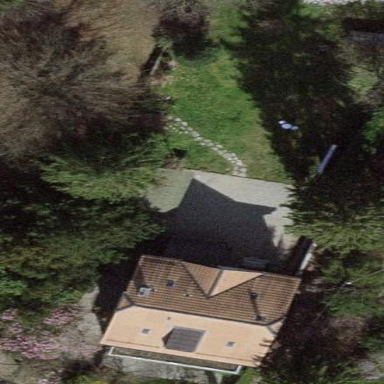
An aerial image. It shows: Garden enclosed by fence.